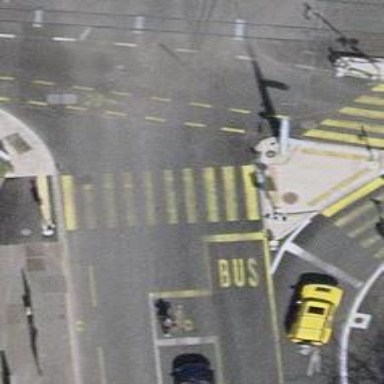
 there is shared lane for cyclists and buses on the right side."